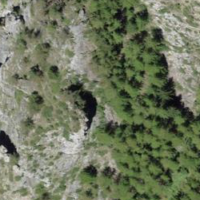
EUNIS habitat code: 31
Species observed at this site:
Asplenium septentrionale